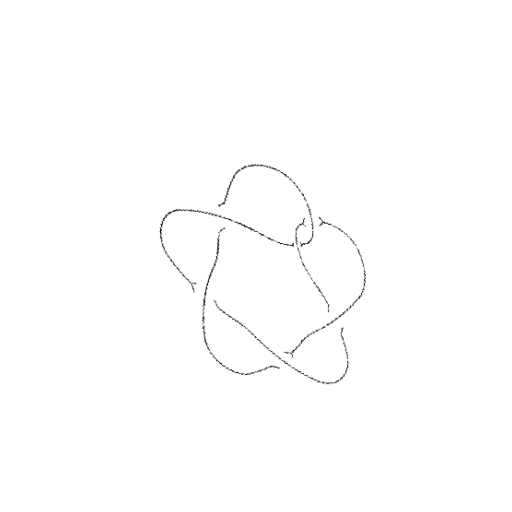
Crossing number: 6